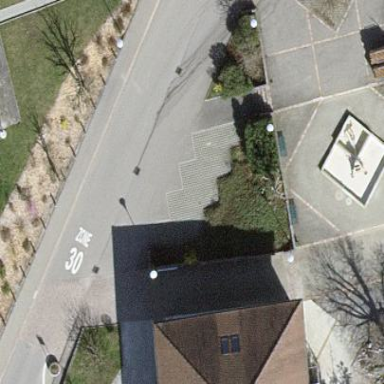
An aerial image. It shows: Parking area with grass paver surface.